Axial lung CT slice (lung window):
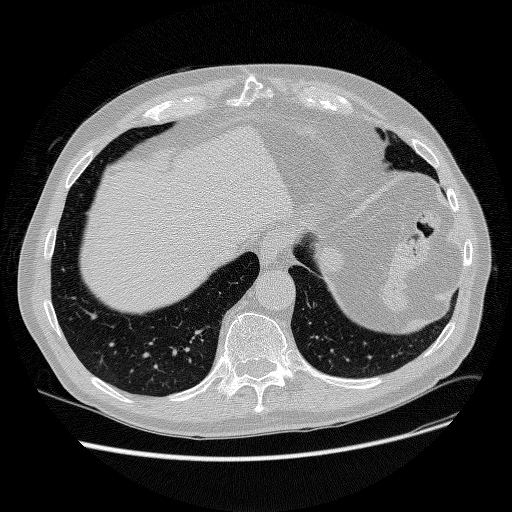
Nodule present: no